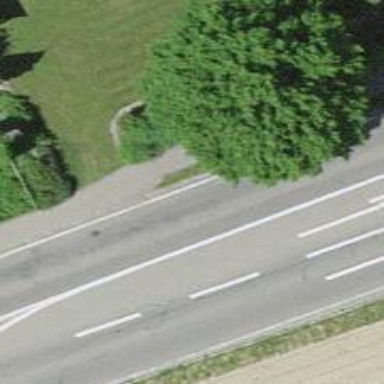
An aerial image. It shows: Asphalt sidewalk.